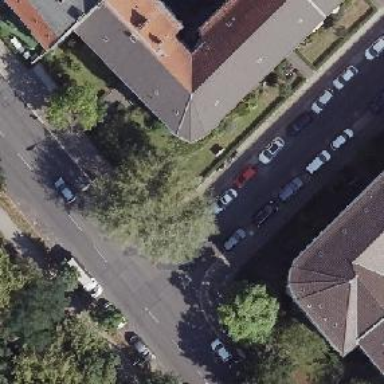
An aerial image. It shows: There is parking obstacle present.